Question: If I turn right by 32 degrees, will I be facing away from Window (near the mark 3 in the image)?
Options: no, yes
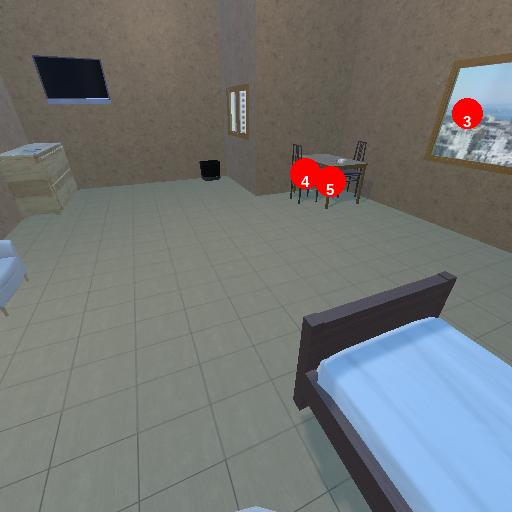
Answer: no